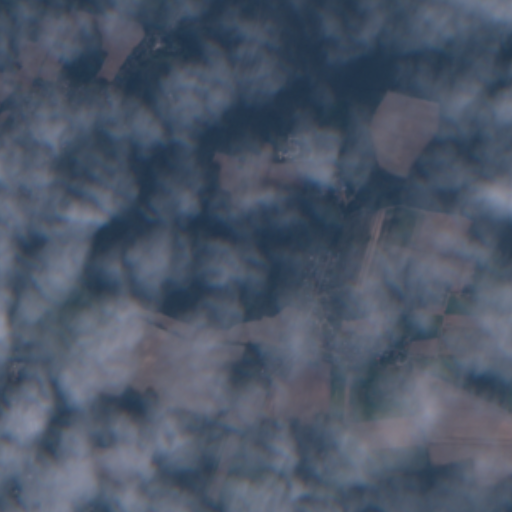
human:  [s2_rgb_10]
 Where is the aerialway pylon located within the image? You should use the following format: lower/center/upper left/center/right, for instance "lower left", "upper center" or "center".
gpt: The aerialway pylon is located in the upper left of the image.
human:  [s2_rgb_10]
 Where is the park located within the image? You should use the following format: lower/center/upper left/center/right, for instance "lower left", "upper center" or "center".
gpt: The park is located in the upper left of the image.
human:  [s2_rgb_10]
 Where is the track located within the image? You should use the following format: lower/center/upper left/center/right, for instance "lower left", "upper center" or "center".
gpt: There is no track in the image.